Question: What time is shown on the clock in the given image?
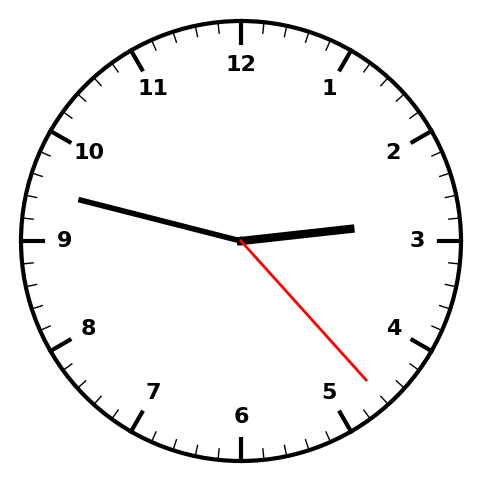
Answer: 02:47:23